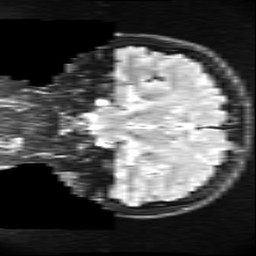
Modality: FLAIR
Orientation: coronal
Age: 30
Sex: male
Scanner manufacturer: ge
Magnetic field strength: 3 T
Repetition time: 11 s
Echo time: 0.1497 s